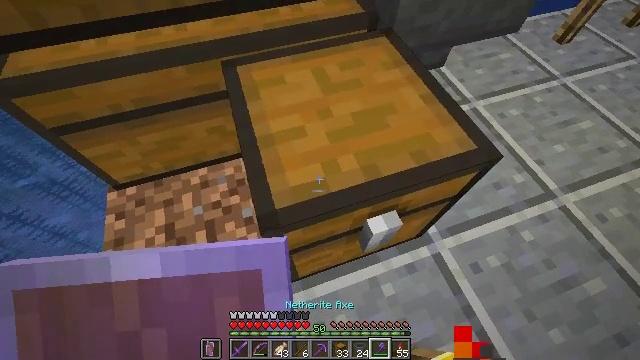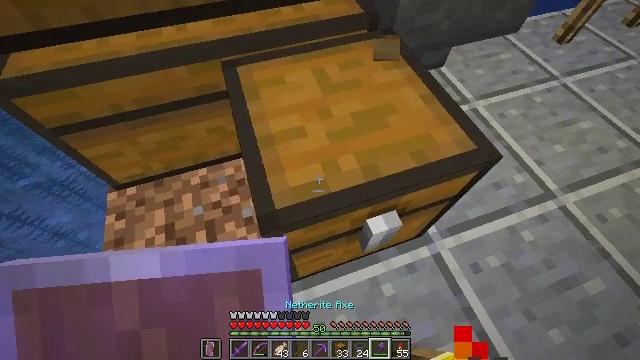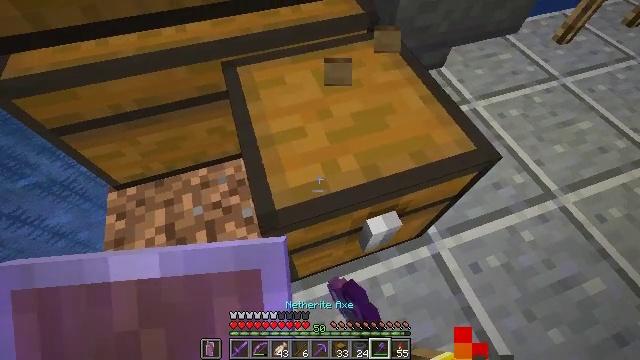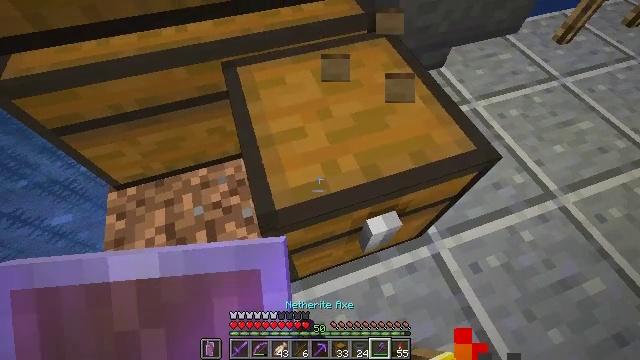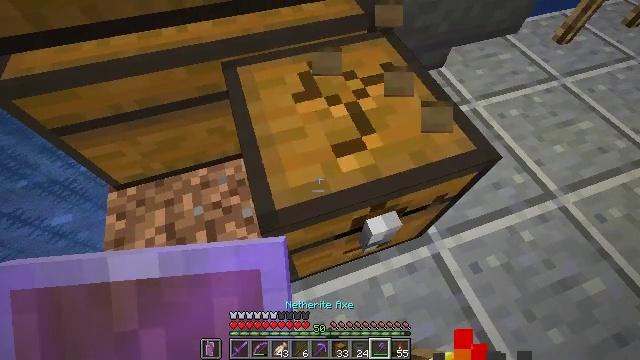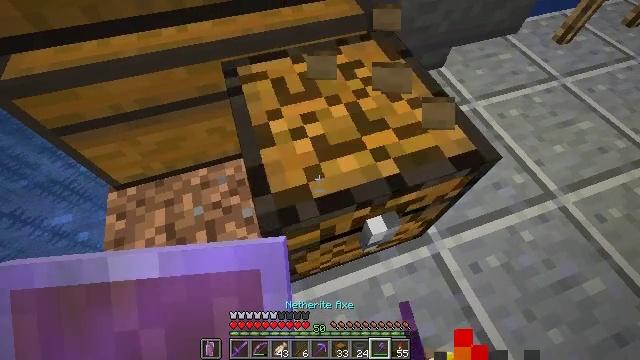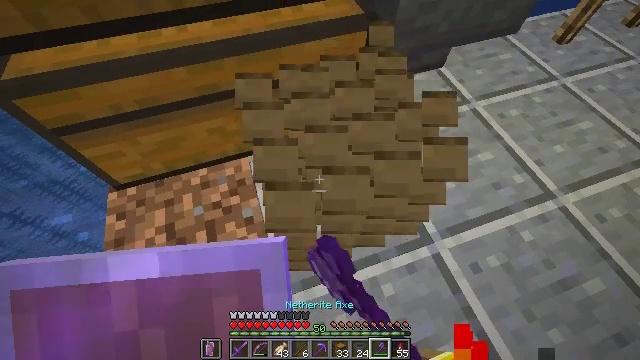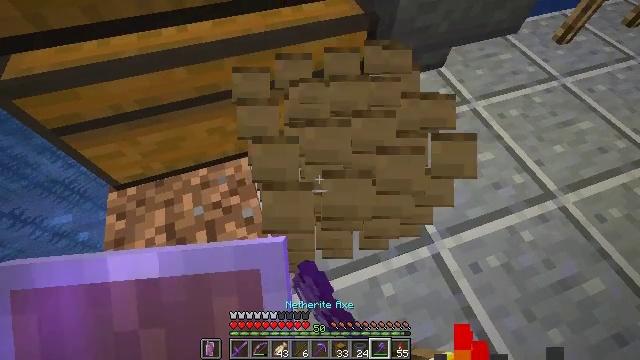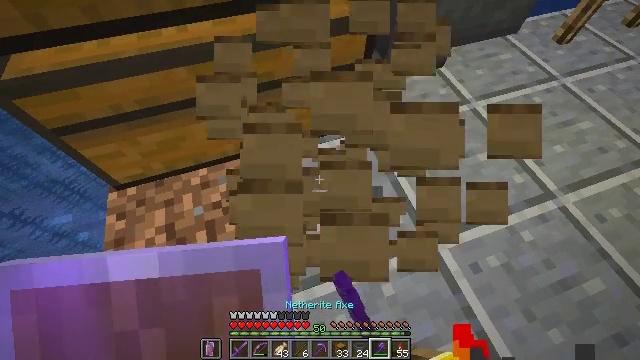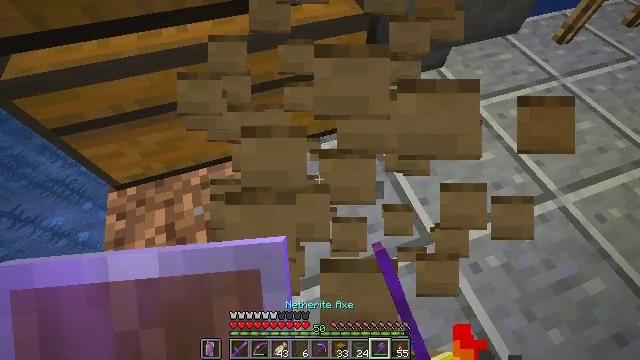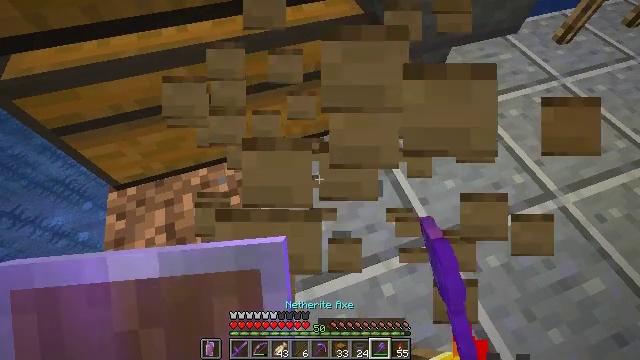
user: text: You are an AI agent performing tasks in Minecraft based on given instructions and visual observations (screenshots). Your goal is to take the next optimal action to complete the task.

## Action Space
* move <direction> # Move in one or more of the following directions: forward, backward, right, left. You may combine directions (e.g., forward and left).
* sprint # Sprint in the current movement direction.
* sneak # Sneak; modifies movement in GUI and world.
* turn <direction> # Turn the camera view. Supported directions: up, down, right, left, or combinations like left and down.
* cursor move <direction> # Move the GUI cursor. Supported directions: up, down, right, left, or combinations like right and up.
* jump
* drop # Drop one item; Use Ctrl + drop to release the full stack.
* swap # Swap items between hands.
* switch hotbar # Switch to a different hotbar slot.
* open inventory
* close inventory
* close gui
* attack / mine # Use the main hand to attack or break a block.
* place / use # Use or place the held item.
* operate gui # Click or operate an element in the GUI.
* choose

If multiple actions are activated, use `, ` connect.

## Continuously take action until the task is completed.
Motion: motion action
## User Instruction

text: Reclaim the chest into your inventory.
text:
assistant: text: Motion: attack / mine
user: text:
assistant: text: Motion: attack / mine
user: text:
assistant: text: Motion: attack / mine
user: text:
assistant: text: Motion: attack / mine
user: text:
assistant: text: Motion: attack / mine
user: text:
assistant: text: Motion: attack / mine
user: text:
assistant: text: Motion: attack / mine
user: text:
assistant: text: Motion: attack / mine
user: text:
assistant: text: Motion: no_op
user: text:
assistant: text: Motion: no_op
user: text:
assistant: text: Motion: no_op